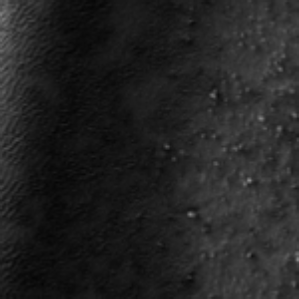
Label: frost